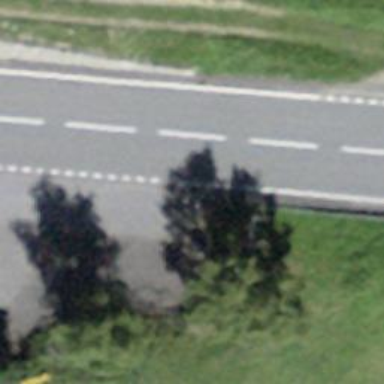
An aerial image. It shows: Primary highway.